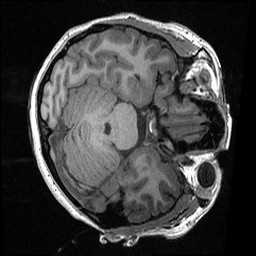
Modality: T1w
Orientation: axial
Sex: female
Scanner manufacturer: ge
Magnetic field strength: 3 T
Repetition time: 0.0064 s
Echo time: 0.00281 s